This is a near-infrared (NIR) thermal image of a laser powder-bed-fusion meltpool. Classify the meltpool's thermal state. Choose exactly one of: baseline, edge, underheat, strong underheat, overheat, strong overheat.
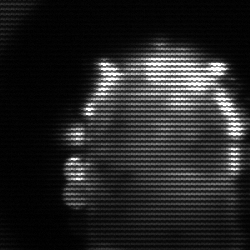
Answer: baseline